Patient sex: F
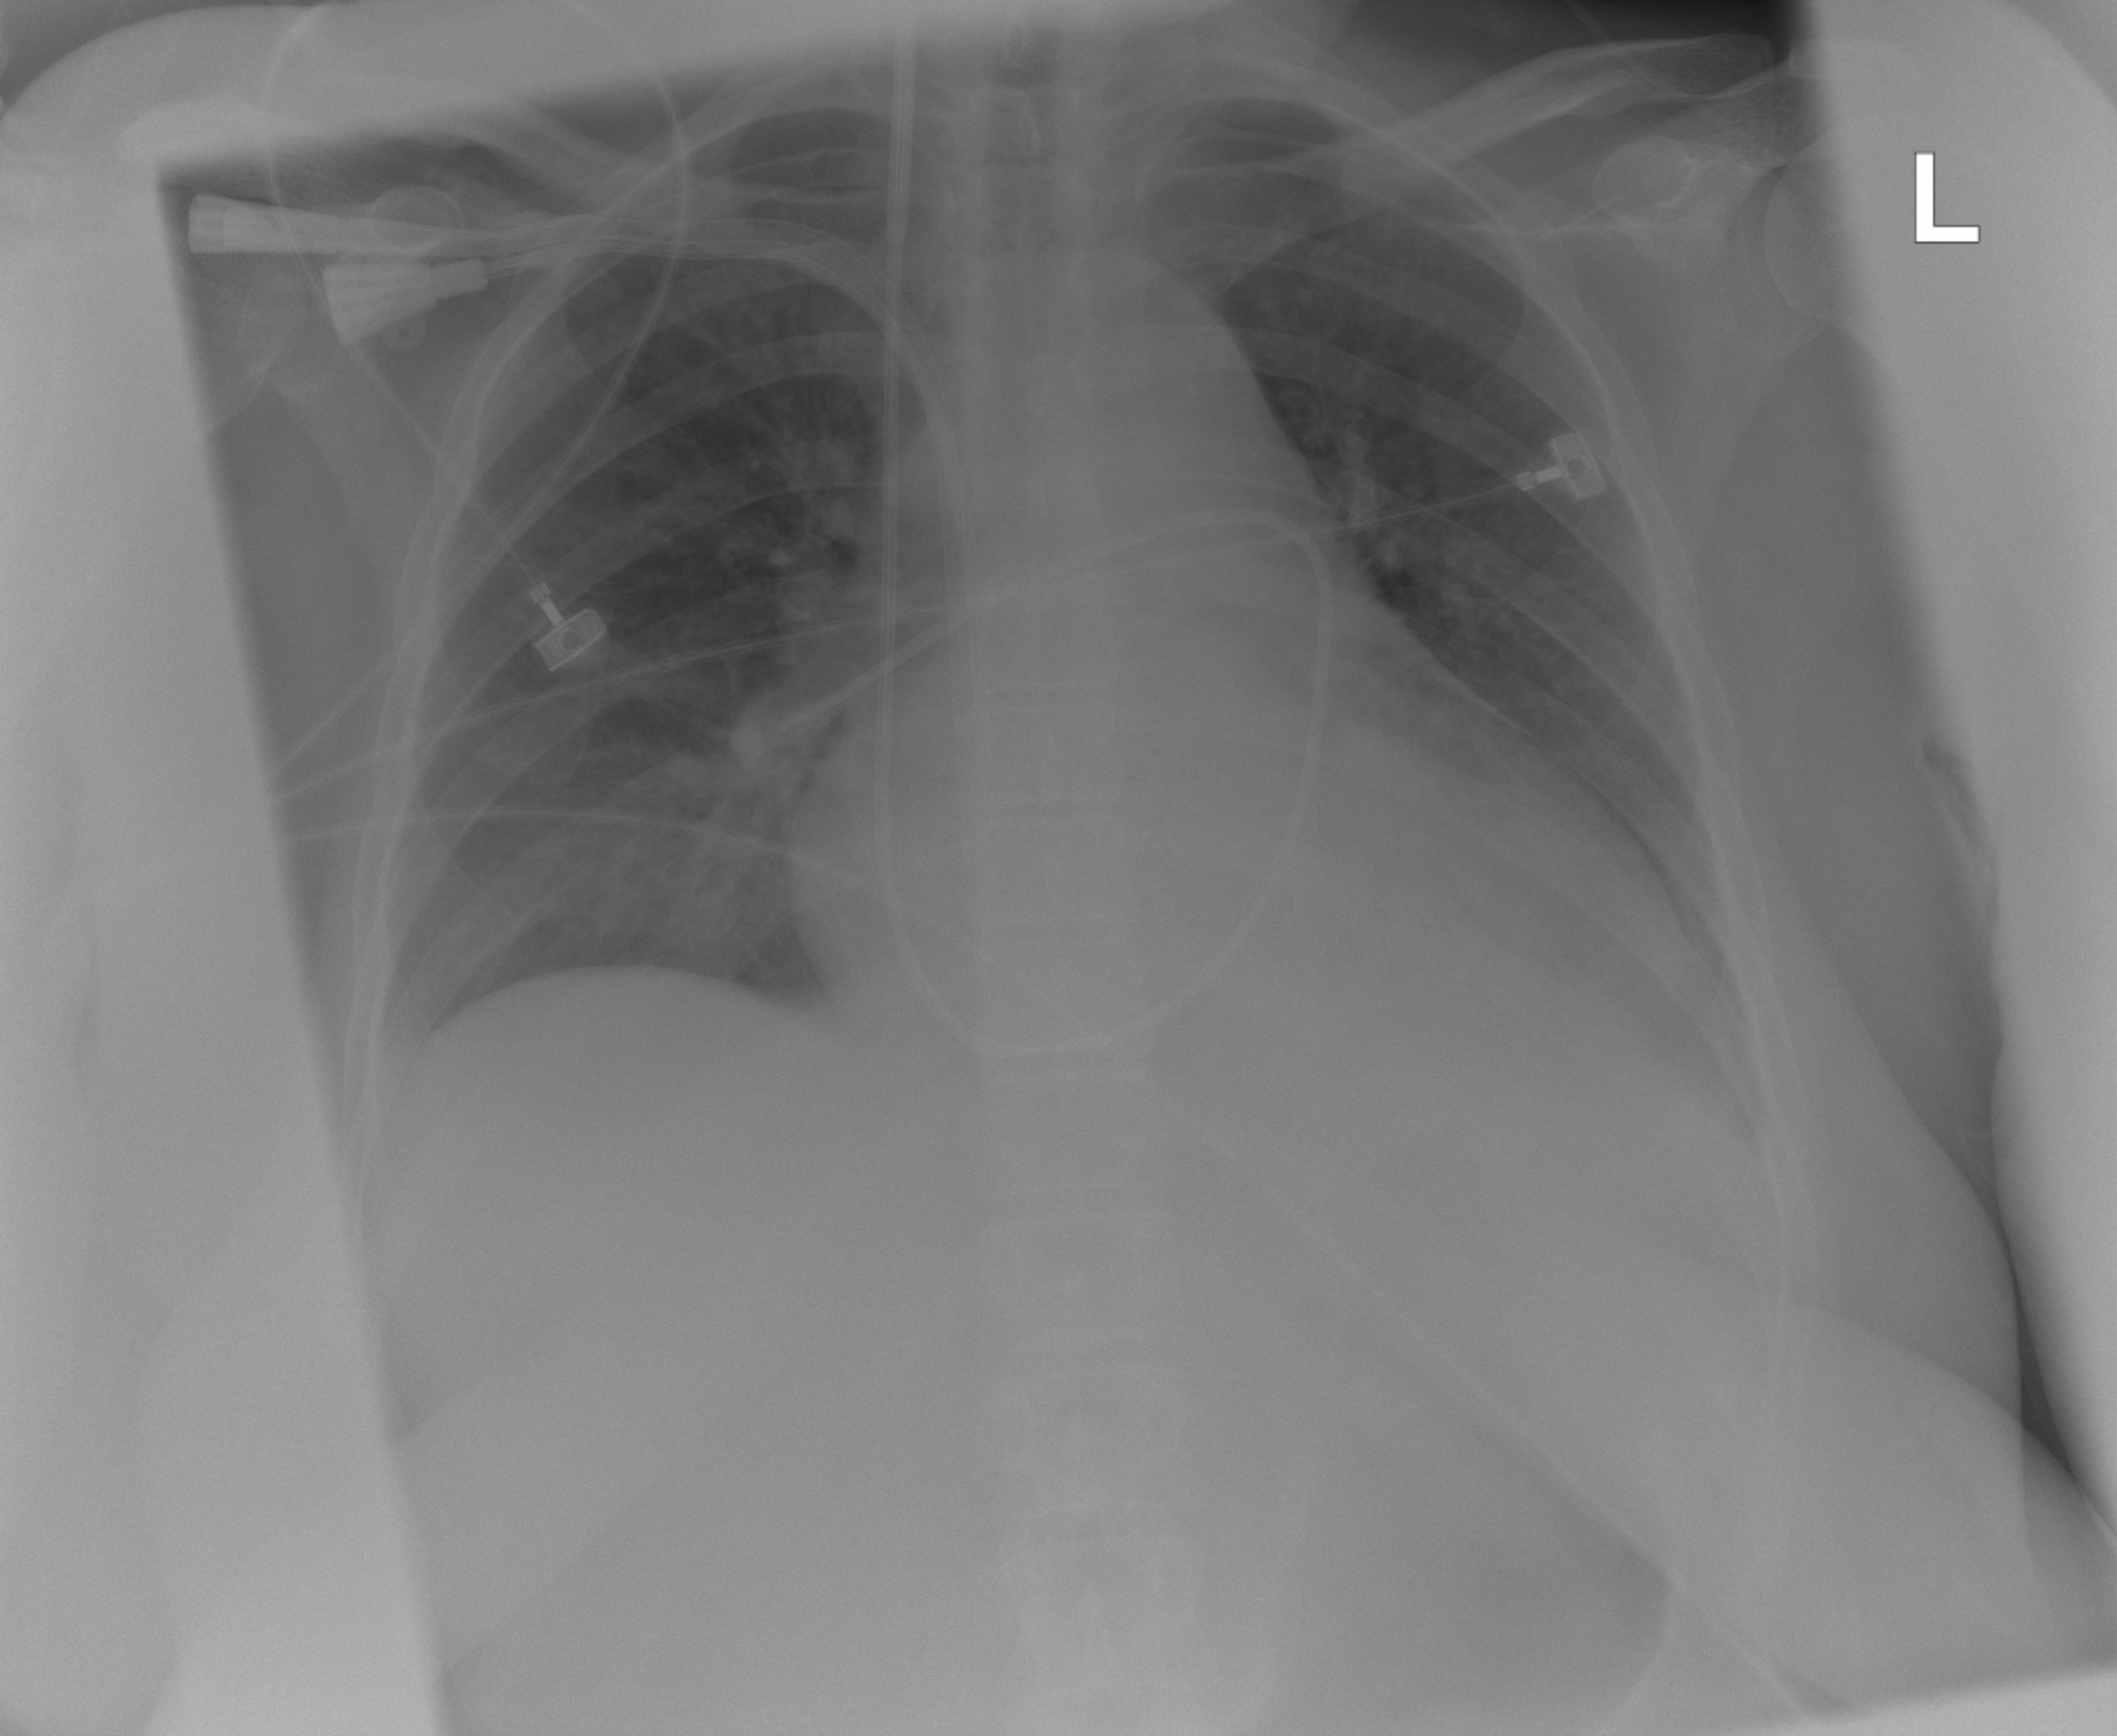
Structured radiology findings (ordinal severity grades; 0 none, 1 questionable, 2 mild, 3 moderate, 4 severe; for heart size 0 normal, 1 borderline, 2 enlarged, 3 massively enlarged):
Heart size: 1
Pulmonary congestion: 0
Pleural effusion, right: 0
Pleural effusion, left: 2
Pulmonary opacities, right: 0
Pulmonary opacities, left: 0
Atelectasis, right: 0
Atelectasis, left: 0